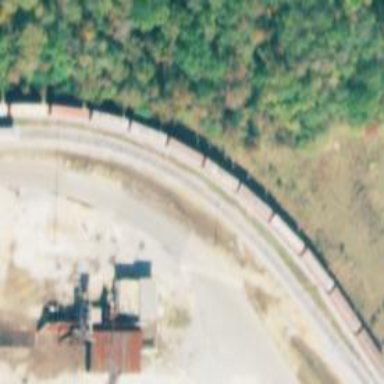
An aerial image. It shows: Rail spur service.